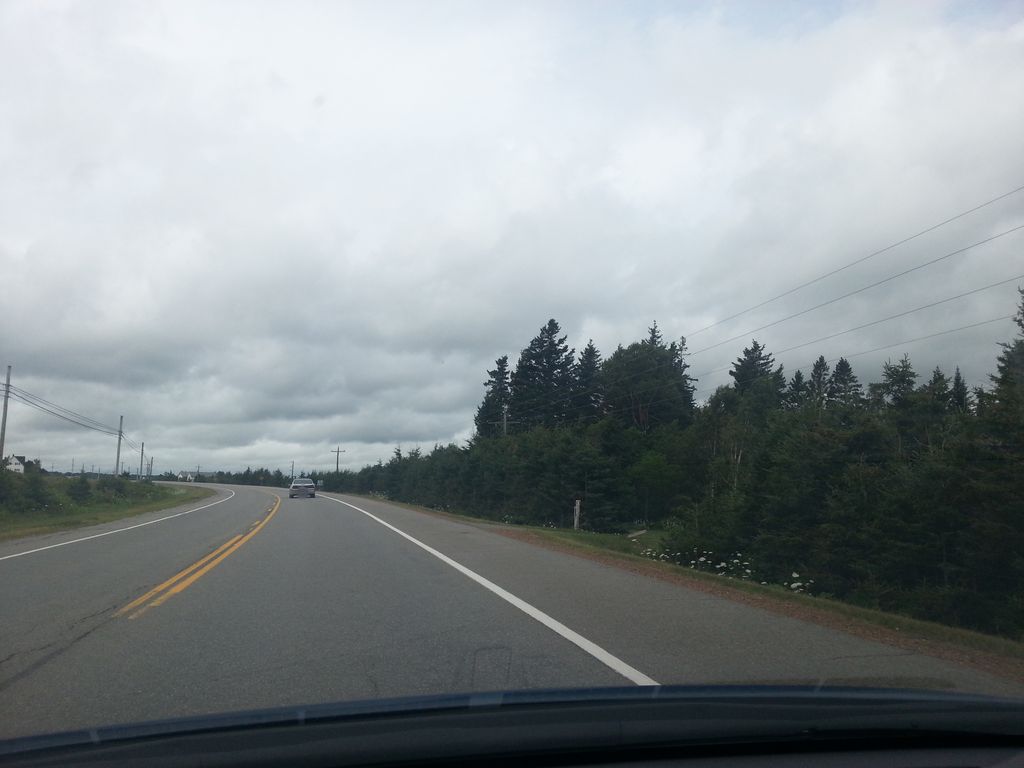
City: charlottetown